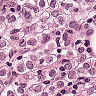
Metastatic tissue present: yes